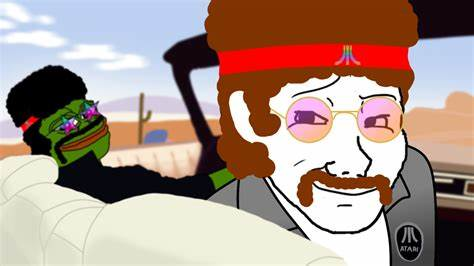
Label: 5_Wojak_with_Background